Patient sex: M
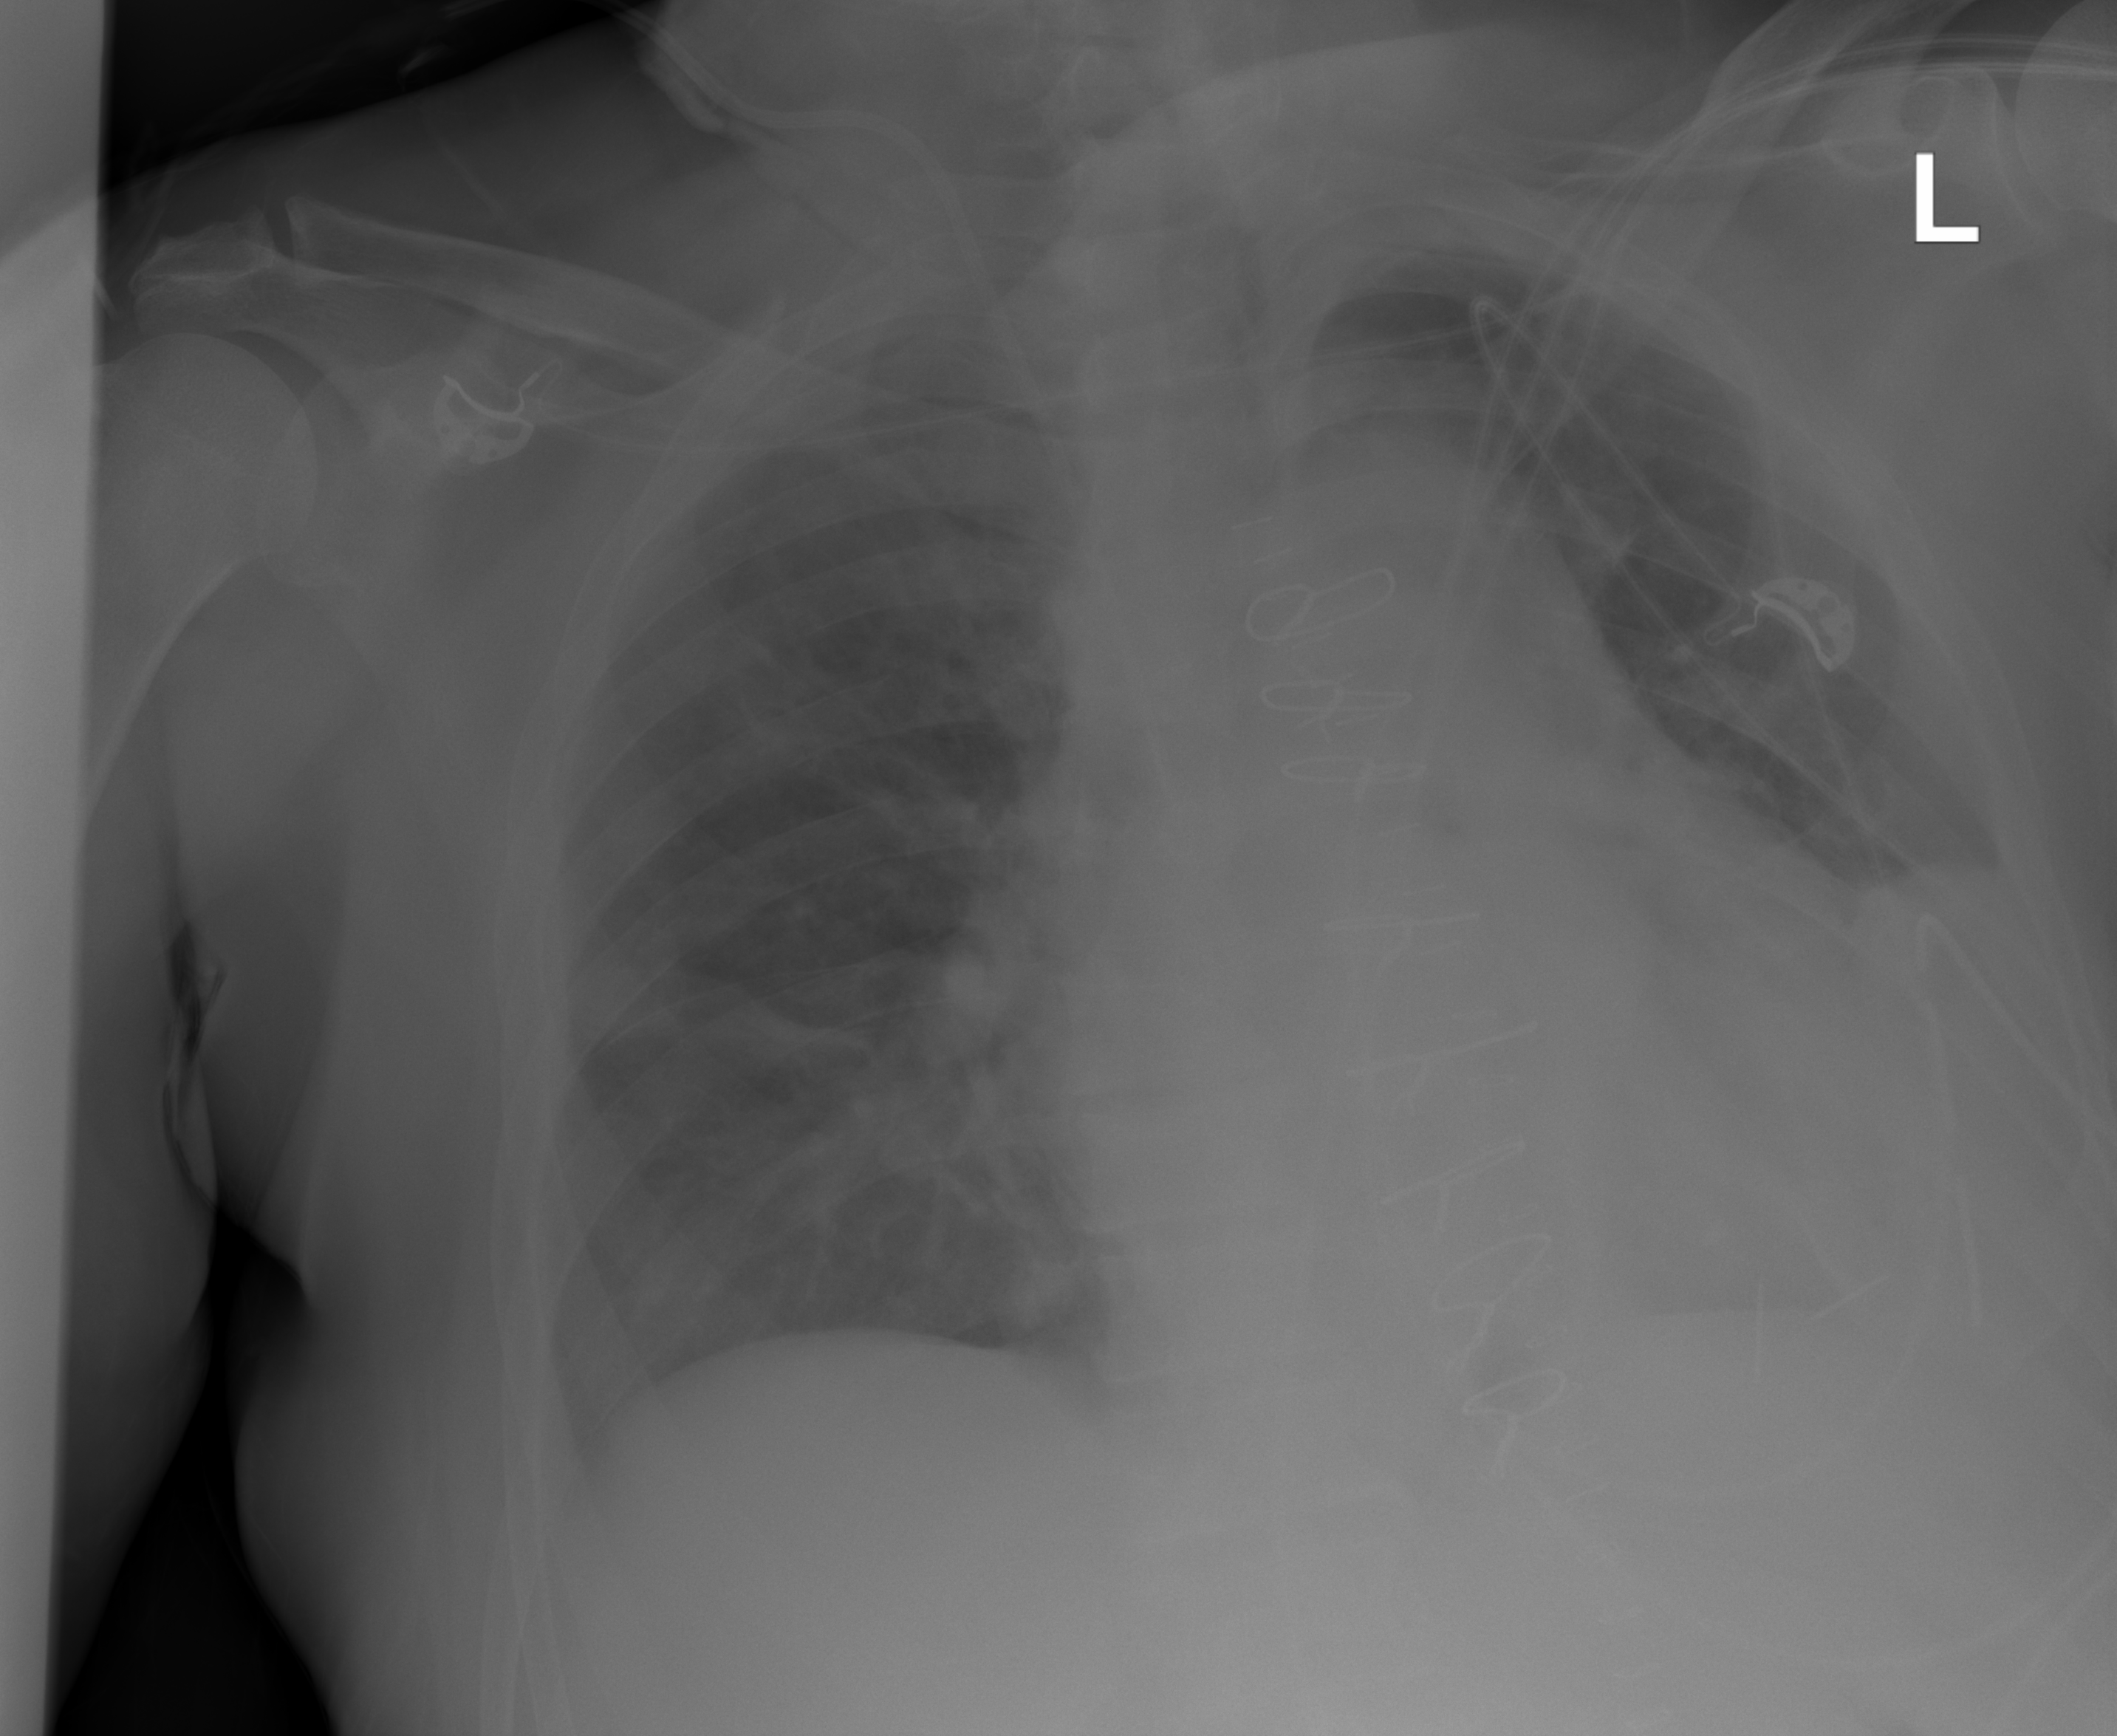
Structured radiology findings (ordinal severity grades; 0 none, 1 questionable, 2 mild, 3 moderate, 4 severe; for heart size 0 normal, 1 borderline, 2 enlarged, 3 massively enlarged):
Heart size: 2
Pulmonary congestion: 2
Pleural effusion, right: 1
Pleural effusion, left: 3
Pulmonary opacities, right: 0
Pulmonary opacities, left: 0
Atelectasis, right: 0
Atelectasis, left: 3